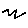
Label: zigzag